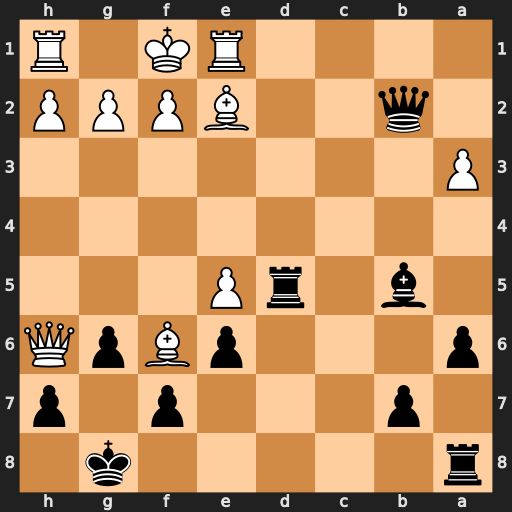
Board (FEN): r5k1/1p3p1p/p3pBpQ/1b1rP3/8/P7/1q2BPPP/4RK1R
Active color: b
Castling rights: -
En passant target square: -
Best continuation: Qxe2+ Kg1 Qxe1#